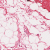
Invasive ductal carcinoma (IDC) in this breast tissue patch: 0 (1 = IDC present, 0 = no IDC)